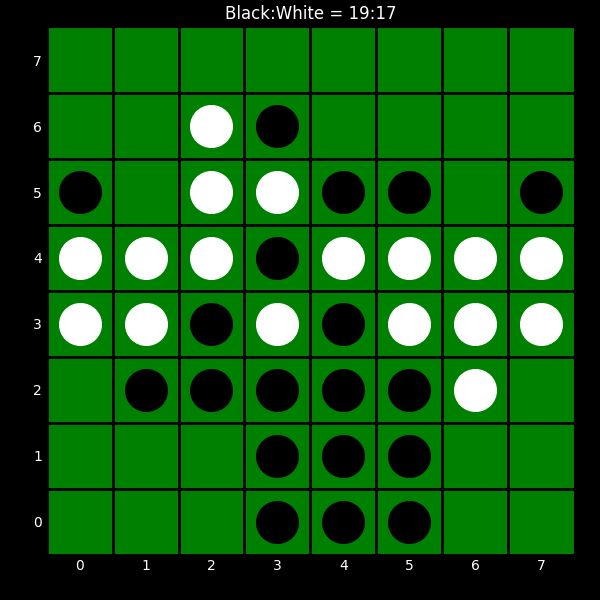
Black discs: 19
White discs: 17